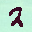
Label: 2